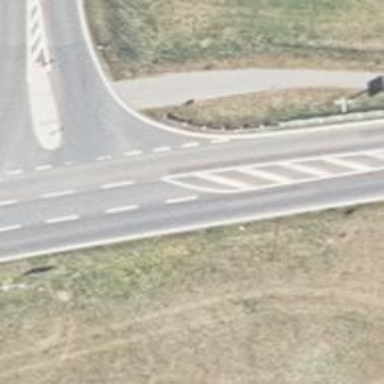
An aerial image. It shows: Primary road with asphalt surface.